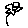
Label: flower